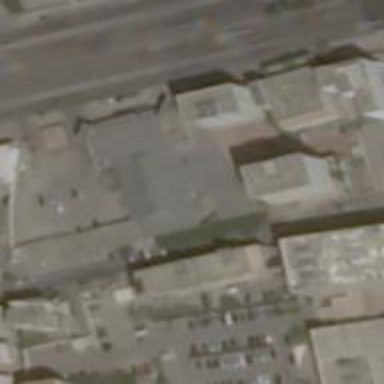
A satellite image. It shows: Retail building.